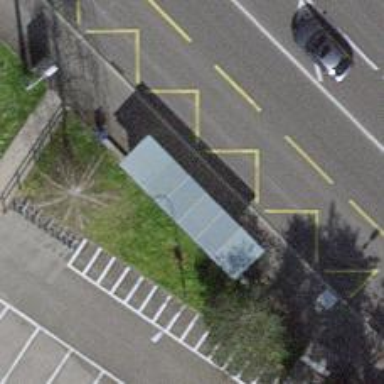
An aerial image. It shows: Bus stop with shelter. It is platform for public transport.